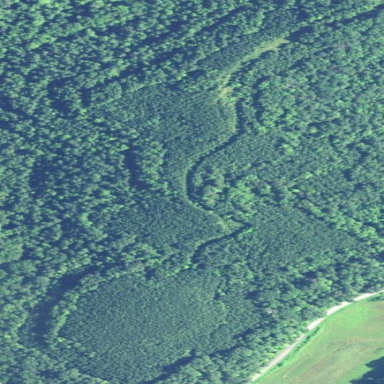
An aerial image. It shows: Woodland with evergreen needle-leaved trees.